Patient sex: M
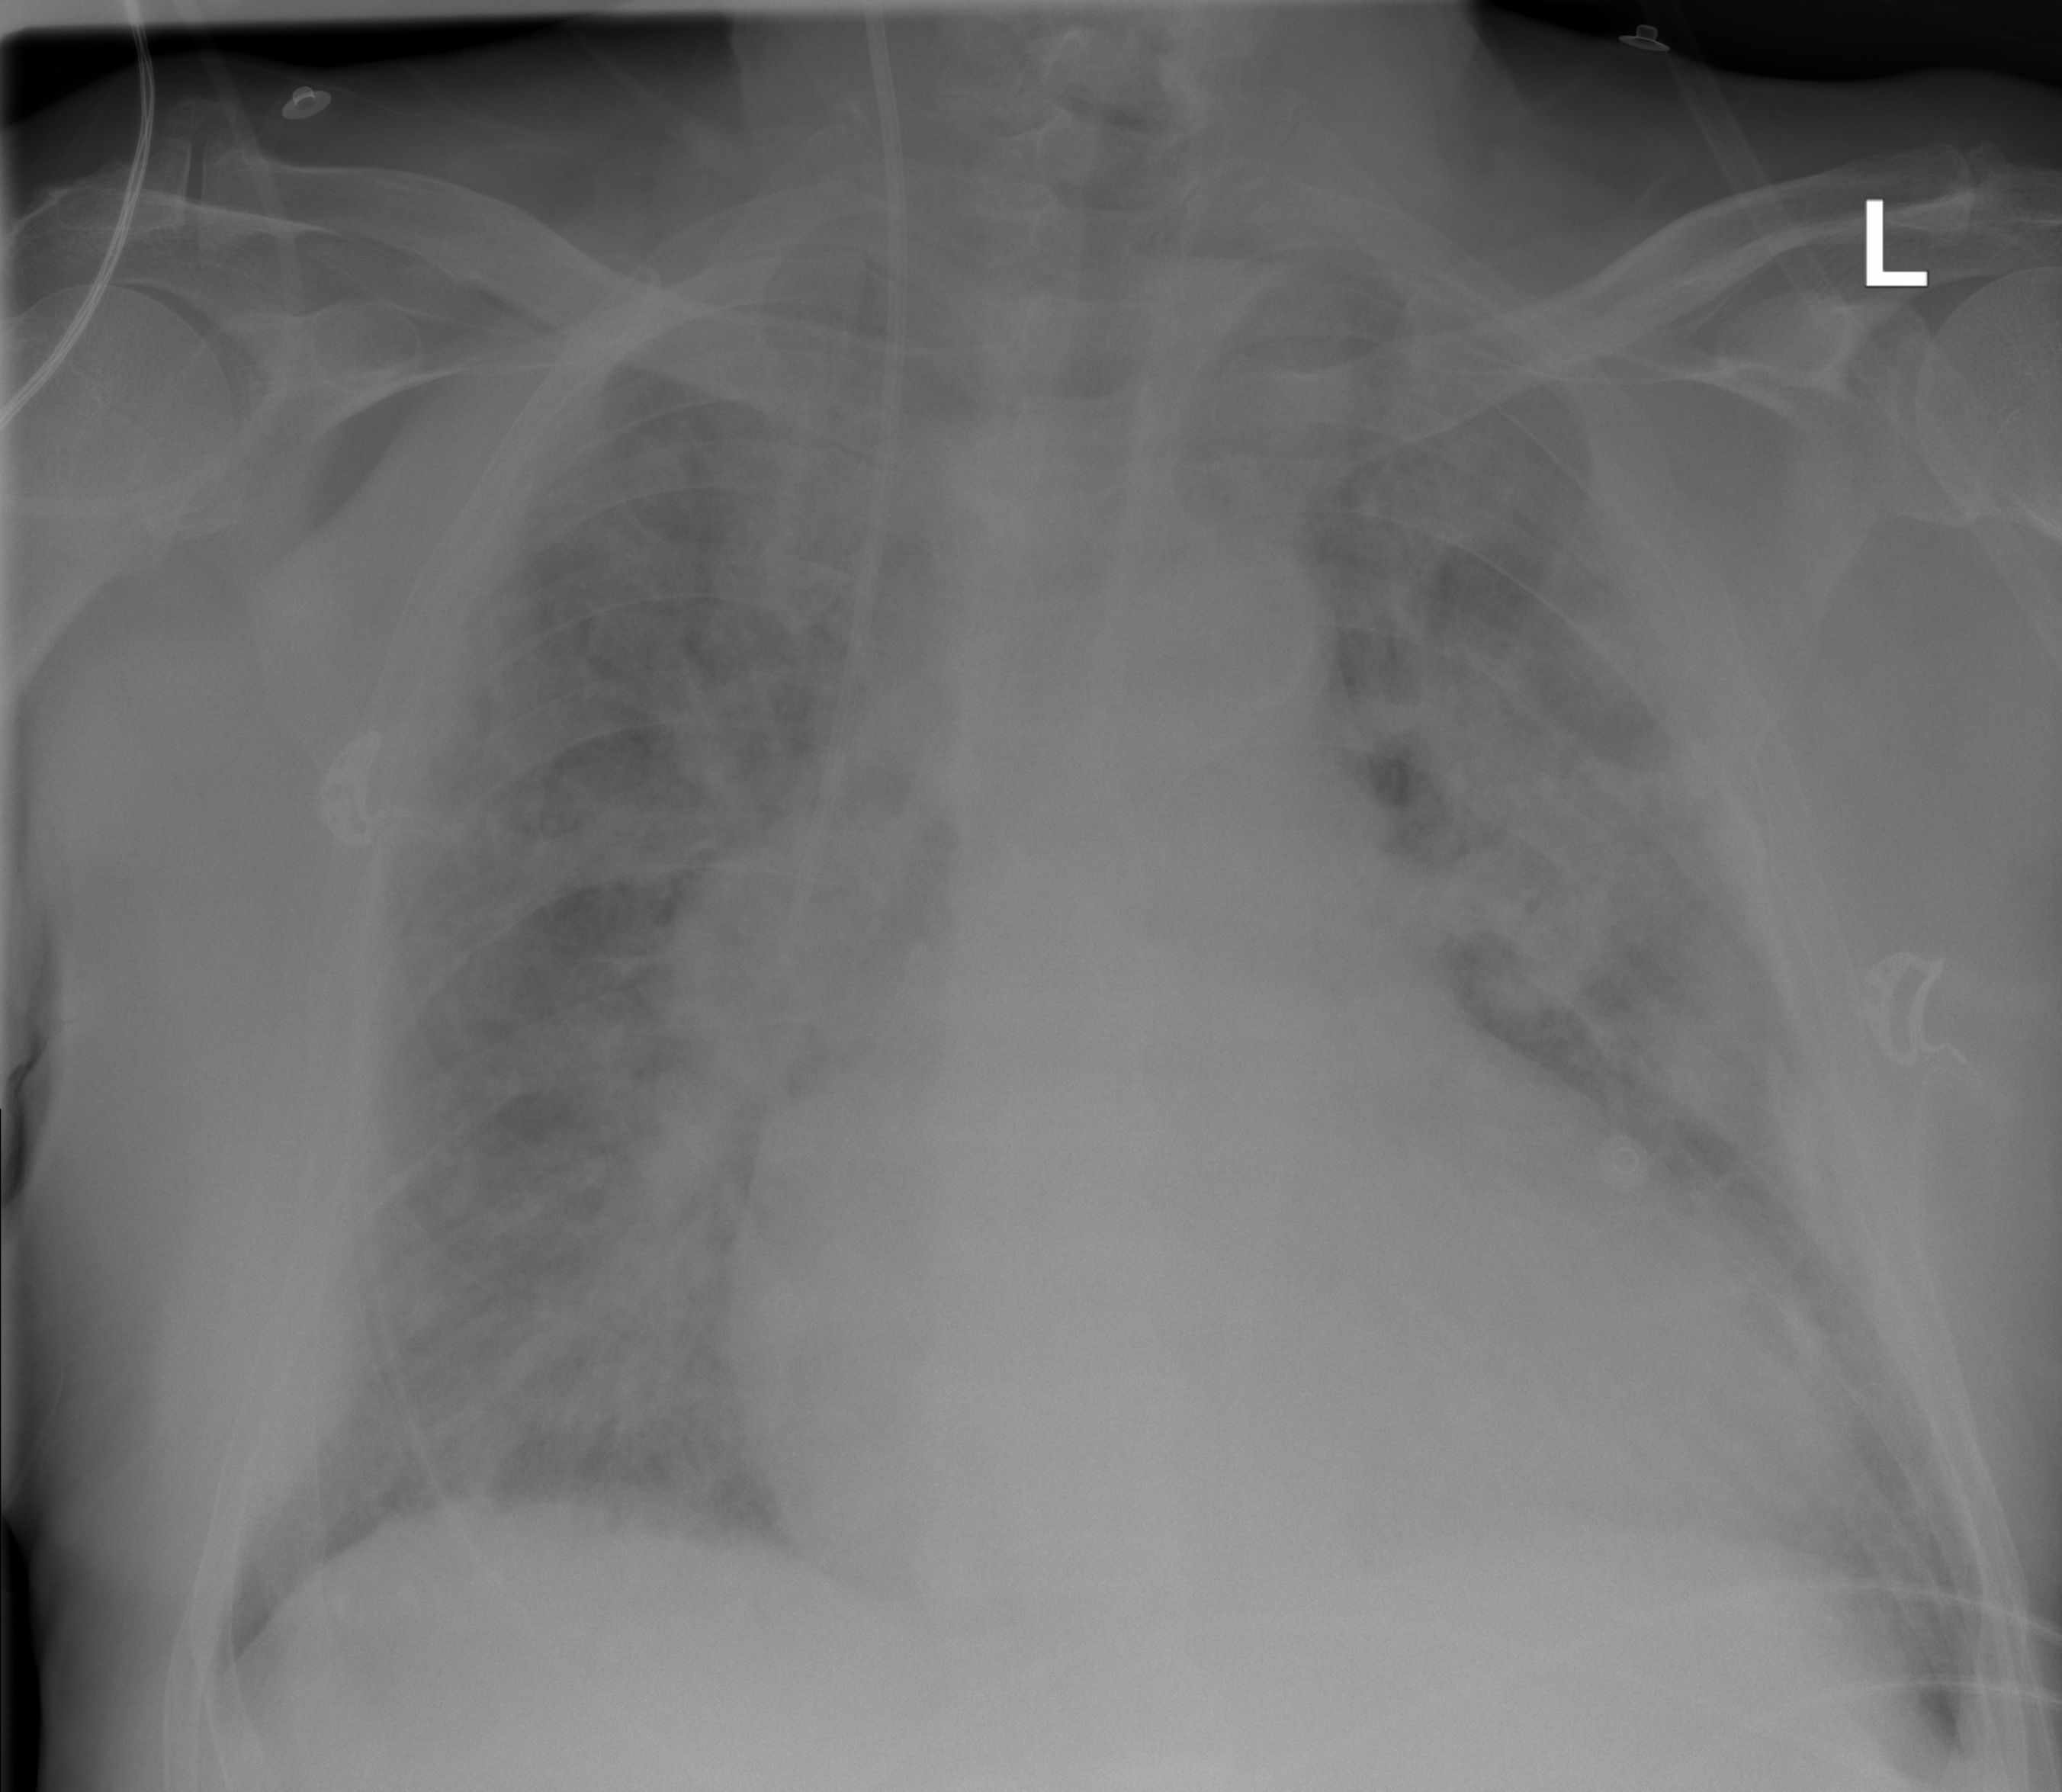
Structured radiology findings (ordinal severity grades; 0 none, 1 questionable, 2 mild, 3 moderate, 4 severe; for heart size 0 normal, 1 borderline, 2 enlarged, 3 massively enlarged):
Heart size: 3
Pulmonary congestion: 2
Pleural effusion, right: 0
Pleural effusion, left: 0
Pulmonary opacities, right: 4
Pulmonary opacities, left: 4
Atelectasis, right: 2
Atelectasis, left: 2